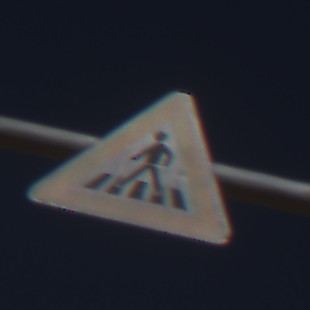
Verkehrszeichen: FussgaengerueberwegRechts
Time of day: MorningAfternoon
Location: Outdoor (RoadRail)
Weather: Clear
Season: NotSpecified
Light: Natural